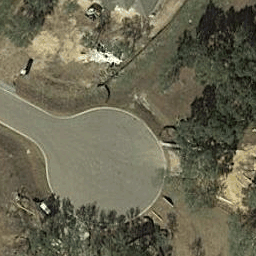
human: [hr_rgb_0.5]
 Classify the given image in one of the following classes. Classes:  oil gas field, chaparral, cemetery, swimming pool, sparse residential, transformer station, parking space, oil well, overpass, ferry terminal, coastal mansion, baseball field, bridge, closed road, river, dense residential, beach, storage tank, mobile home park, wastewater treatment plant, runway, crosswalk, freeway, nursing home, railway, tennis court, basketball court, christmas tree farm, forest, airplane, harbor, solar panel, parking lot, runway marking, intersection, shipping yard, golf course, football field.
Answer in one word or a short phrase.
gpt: closed road